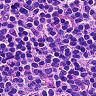
Metastatic tissue present: no